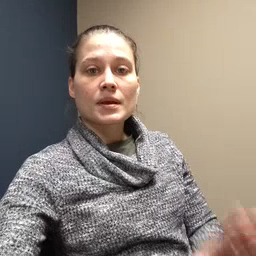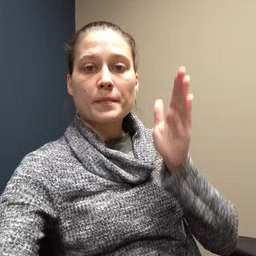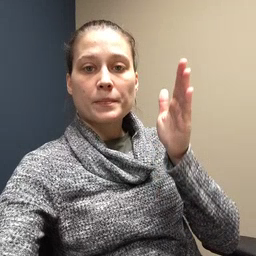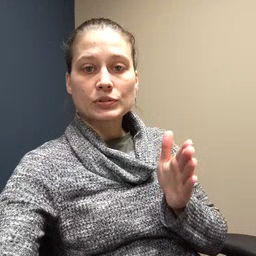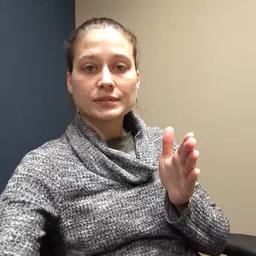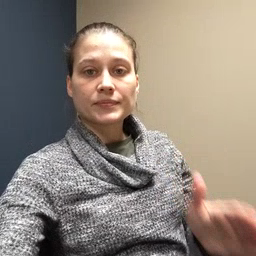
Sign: person